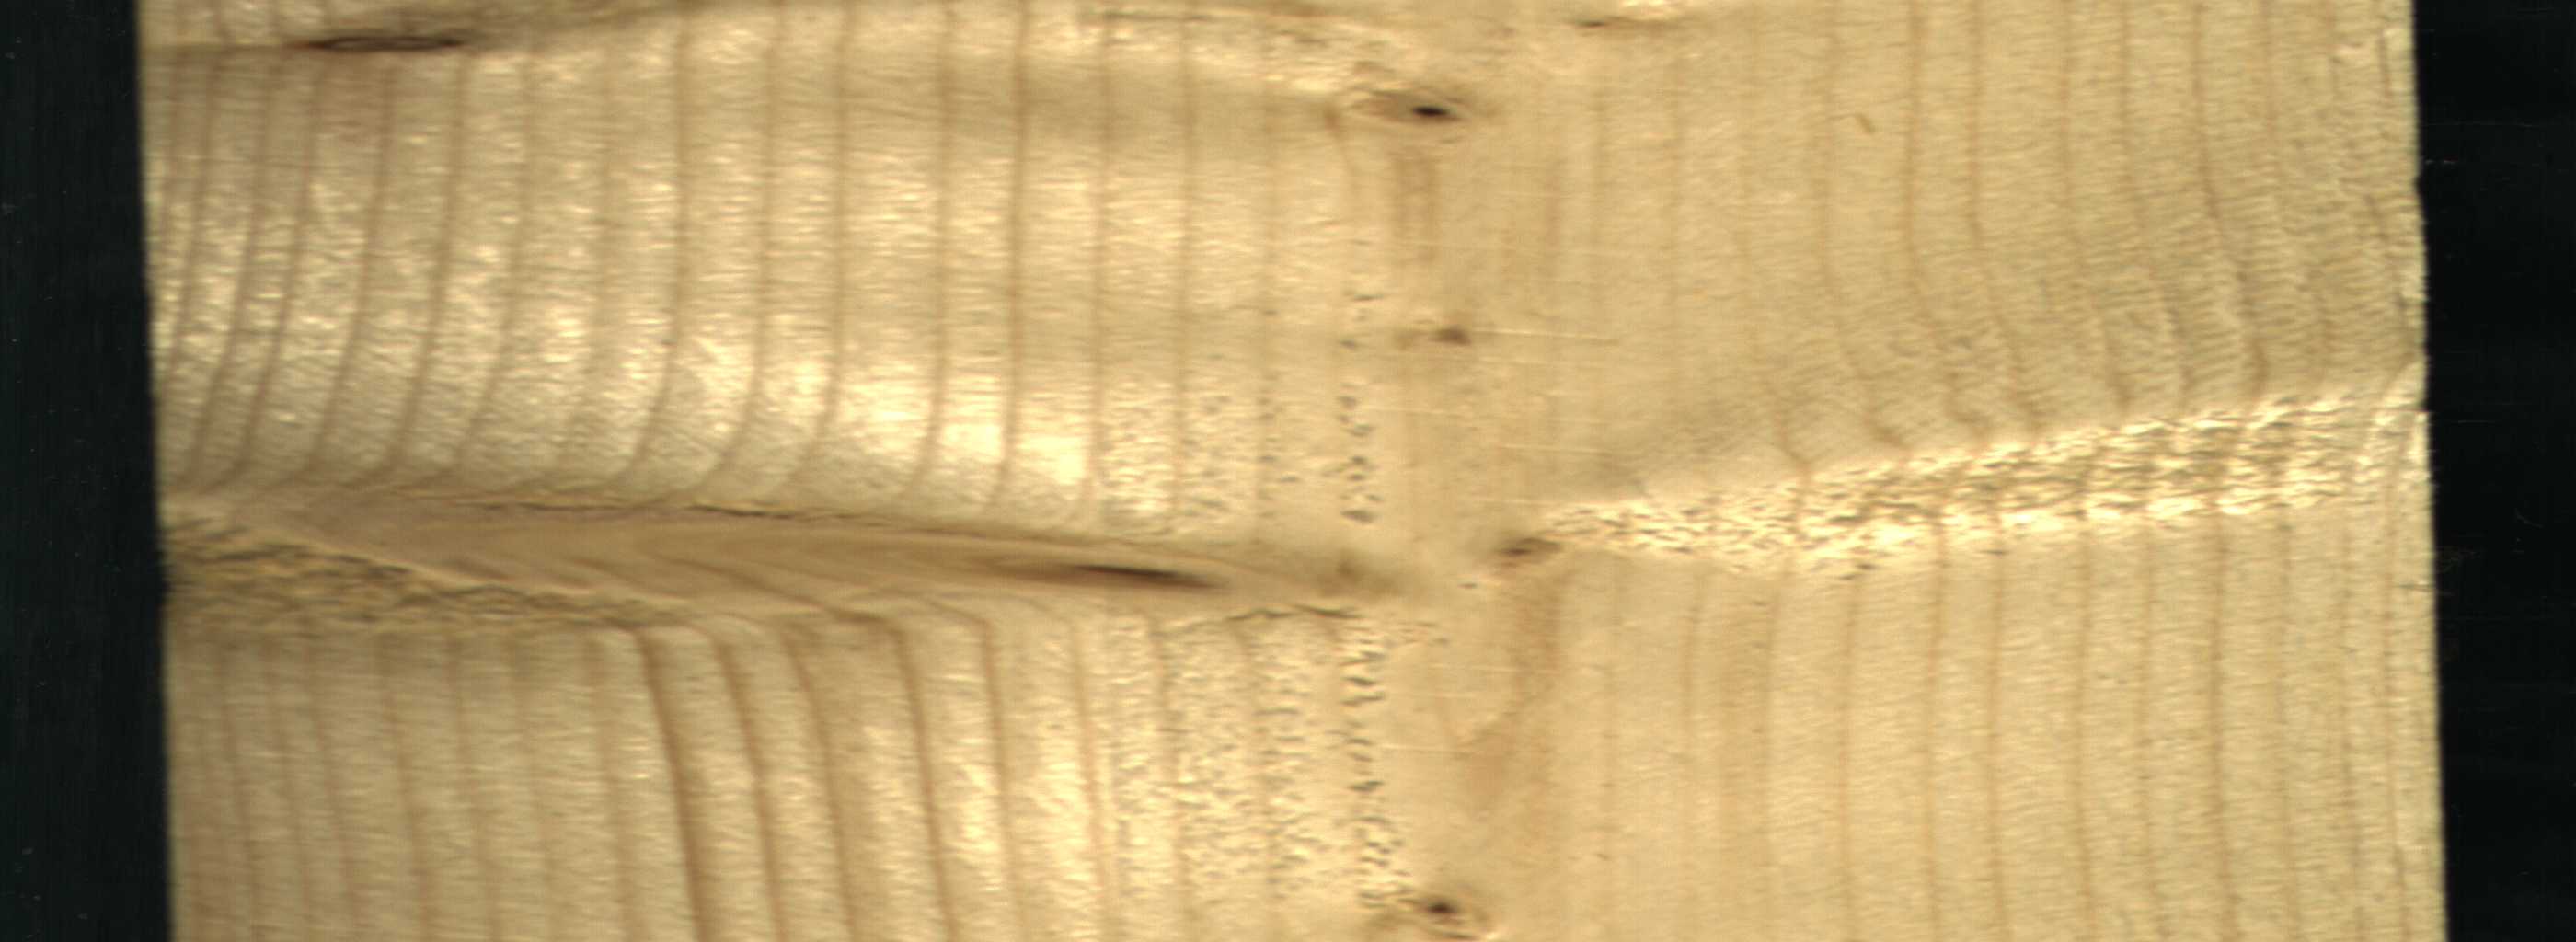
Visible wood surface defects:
Live_Knot
Live_Knot
Live_Knot
Live_Knot
Live_Knot